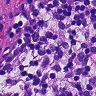
Metastatic tissue present: no